Brain MRI, t2w sequence, axial 2D slice.
Patient: age 34, sex M, weight 95 kg, height 1.95 m
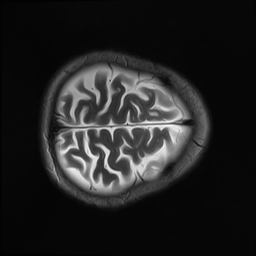